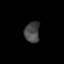
Tissue: skin
Cell type: Fibroblasts
Senescence score: 0.7733
Nuclear area (px): 309
Mean DAPI intensity: 69.434